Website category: phone
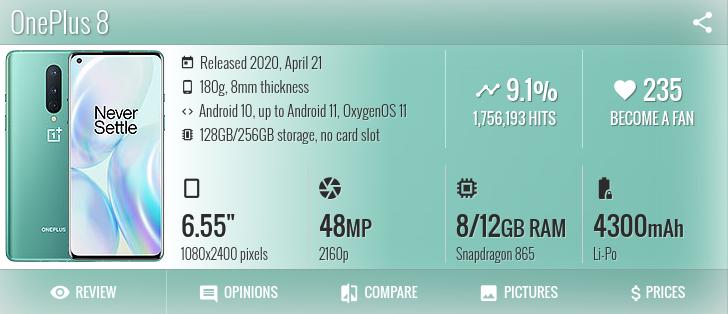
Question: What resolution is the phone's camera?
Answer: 2160p

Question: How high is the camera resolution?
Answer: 2160p

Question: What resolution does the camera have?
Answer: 2160p

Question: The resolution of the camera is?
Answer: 2160p

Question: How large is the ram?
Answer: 8/12 GB RAM

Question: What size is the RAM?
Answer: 8/12 GB RAM

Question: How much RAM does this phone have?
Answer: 8/12 GB RAM

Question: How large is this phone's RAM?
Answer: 8/12 GB RAM

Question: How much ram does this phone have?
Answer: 8/12 GB RAM

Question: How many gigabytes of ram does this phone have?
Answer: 8/12 GB RAM

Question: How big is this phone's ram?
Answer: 8/12 GB RAM

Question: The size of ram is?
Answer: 8/12 GB RAM

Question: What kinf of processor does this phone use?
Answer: Snapdragon 865

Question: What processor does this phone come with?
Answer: Snapdragon 865

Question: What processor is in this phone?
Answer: Snapdragon 865

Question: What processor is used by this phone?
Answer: Snapdragon 865

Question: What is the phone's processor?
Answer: Snapdragon 865

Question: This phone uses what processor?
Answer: Snapdragon 865

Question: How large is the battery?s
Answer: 4300 mAh

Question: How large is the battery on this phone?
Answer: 4300 mAh

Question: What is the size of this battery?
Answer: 4300 mAh

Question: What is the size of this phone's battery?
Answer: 4300 mAh

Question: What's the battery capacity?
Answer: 4300 mAh

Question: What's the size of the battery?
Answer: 4300 mAh

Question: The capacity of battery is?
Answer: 4300 mAh